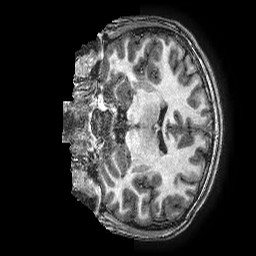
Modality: T1w
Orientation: coronal
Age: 13
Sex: male
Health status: ill
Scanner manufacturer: ge
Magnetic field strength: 3 T
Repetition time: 0.00766 s
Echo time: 0.003476 s